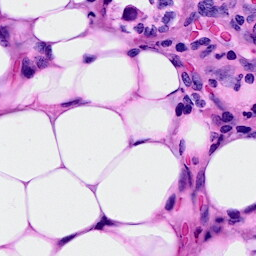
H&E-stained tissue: Breast